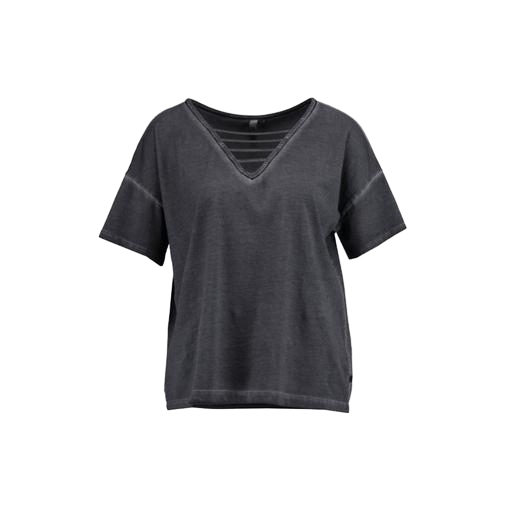
deep vee tee, black v-neck t-shirt only macy, black split v-neck burnout jersey t-shirt, white background